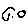
Label: circle